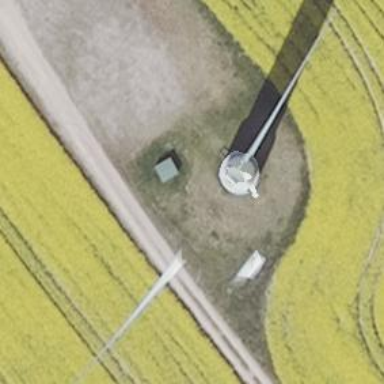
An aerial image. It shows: Wind generator in the form of horizontal axis wind turbine.